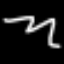
Label: squiggle